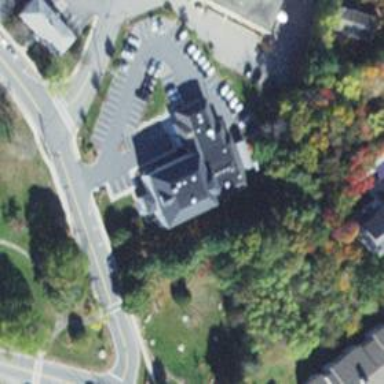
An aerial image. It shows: Police building.